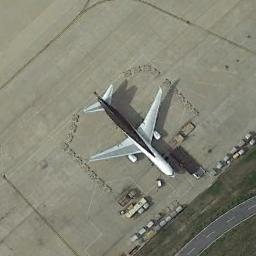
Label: airplane